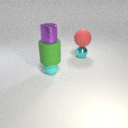
small cyan metal sphere behind small cyan rubber sphere